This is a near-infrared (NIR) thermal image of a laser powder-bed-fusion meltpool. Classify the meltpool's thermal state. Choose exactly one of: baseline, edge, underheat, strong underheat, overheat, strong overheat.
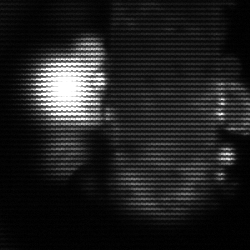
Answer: strong underheat